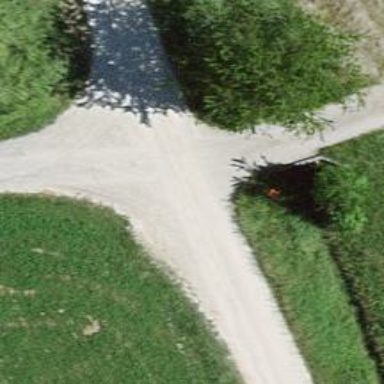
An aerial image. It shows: Gravel track with grade2 quality.